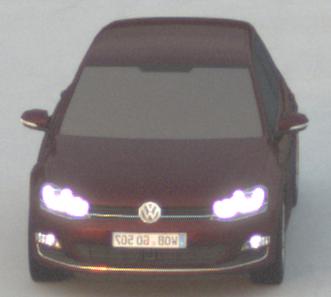
Make: VW
Model: Golf 1.2 TSI BMT
Detailed model: Golf (VII)
Model produced from: 2012/11
Model produced until: 2014/05
Doors: 3
Color: red
Road condition: dry road
Daytime: sunrise or sunset
Contrast: medium contrast